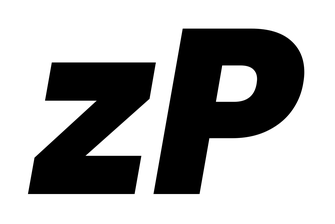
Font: Poppins-ExtraBoldItalic